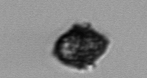
Label: Kryptoperidinium_triquetrum